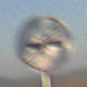
Verkehrszeichen: EndeUeberholverbot
Umgebung: Outdoor, Nature
Tageszeit: SunriseSunset
Wetter: Clear
Licht: Natural
Jahreszeit: NotSpecified
Kontrast: HighContrast